Question: I am trying to figure out how facebook does the person-highlight tagging below.
I have a '<textarea>' and what I want is that ability when I press backspace the whole name gets deleted.
And I also wanted the name to be highlighted in blue (but this one is easy).
Can this be done easily through ? Or do I have to use some sort of to have the deletion stuff working?

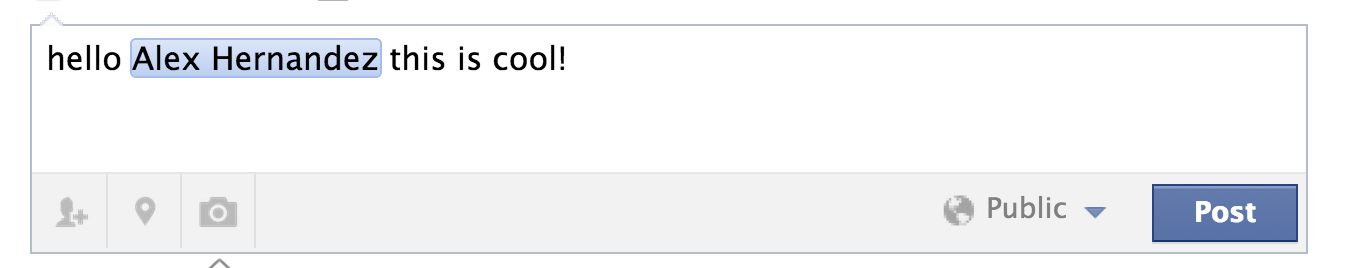
Answer: you can make it by adding an absolute div behind the required text, and make the background transparent for the textarea.
here is a <URL> that I just wrote, it might help you.
I just faced some problems with adding the correct left position to the highlighted div.
html :
'''
<div class='container'>
<div class='highlighted'></div>
<textarea class='text_area'>hi my name is Ayman</textarea>
</div>
'''
css :
'''
.custom_table{
position: relative;
width:600px;
}
.row{
position: relative;
height:40px;
background: #c80000;
border-top:1px solid #fff;
}
.row div{
color:#fff;
text-align: center;
line-height:40px;
}
.row:hover .first,
.row:hover .second,
.row:hover .third,
.row:hover .fourth{
background:#522D2D;;
cursor:pointer;
}
.first{
position: absolute;
left:0%;
right:80%;
height:40px;
background: #00c800;
}
.second{
position: absolute;
left:20%;
right:60%;
height:40px;
background: #0000c8;
}
.third{
position: absolute;
left: 40%;
right: 25%;
height: 40px;
background: #BEBECF;
}
.fourth{
position: absolute;
left: 75%;
right: 0%;
height: 40px;
background: #D6182F;
}
'''
JavsScript :
'''
$(document).ready(function(e){
$('.text_area').bind('keypress', function(e) {
var code = (e.keyCode ? e.keyCode : e.which);
if (code == 64){
$('.text_area').val($('.text_area').val()+" Ayman")
line = $('.text_area').val().substr(0, $('.text_area').selectionStart).split("
").length;
var hl = $("<div class='highlighted'></div>");
$(hl).css({'left':$('.text_area').getCursorPosition()+"px", 'top': ((line*14)-12)+"px"})
$('.container').append($(hl))
}
});
});
(function ($, undefined) {
$.fn.getCursorPosition = function() {
var el = $(this).get(0);
var pos = 0;
if('selectionStart' in el) {
pos = el.selectionStart;
} else if('selection' in document) {
el.focus();
var Sel = document.selection.createRange();
var SelLength = document.selection.createRange().text.length;
Sel.moveStart('character', -el.value.length);
pos = Sel.text.length - SelLength;
}
return pos;
}
})(jQuery);
'''